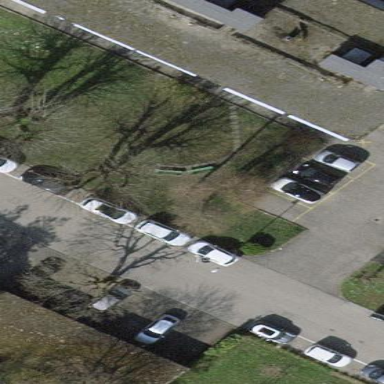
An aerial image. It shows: Street side parking area.